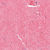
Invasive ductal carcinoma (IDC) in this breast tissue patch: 0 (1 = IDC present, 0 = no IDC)